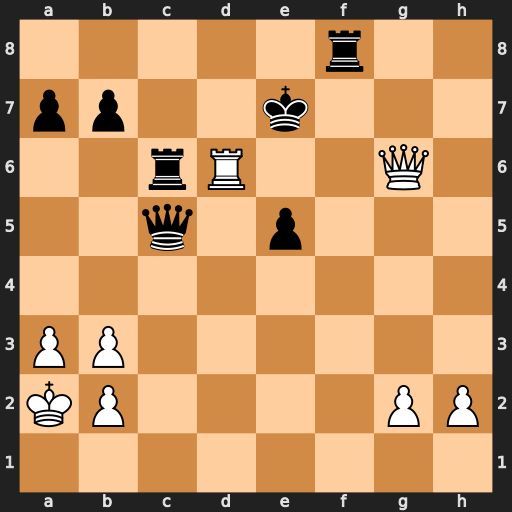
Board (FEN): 5r2/pp2k3/2rR2Q1/2q1p3/8/PP6/KP4PP/8
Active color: w
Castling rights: -
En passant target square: -
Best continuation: Qe6#